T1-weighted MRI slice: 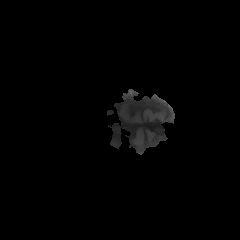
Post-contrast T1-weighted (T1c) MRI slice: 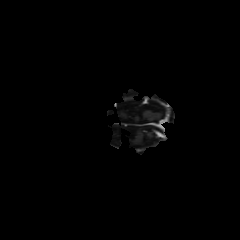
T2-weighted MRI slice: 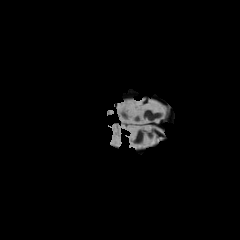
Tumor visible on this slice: no